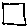
Label: square